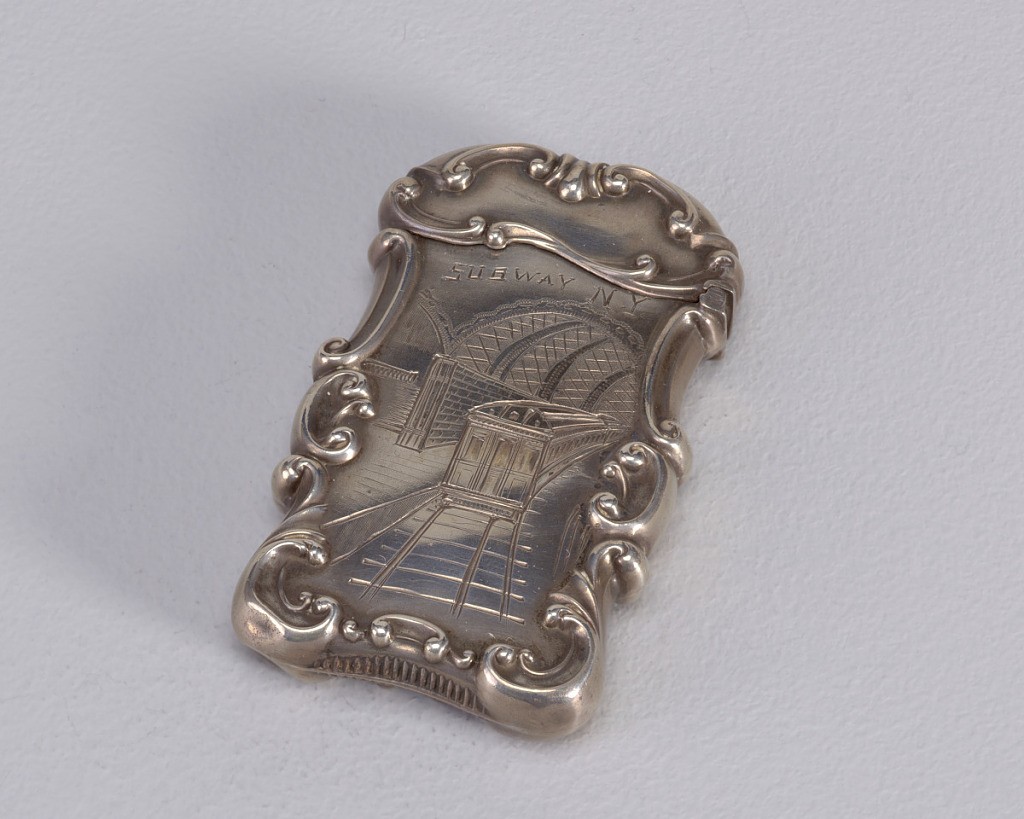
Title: "Subway N.Y."
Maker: T. S. Gilbert
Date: ca. 1904
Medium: Silver
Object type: Matchsafe
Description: Oblong, rounded corners, curved top,  with raised curves and counter curves on perimeter and where lid's bottom edge meets the box body. Central reserve features image of a train inside the Wall Street station tunnel, above which "Subway N.Y." is inscribed. Inscribed on reverse reserve is the mongram "WCP" or "WCG". Lid hinged on left. Slightly concave striker on bottom.